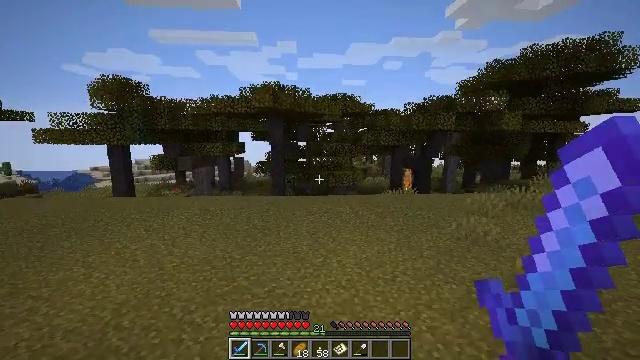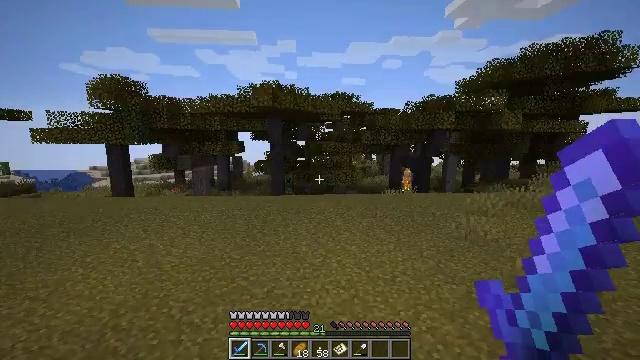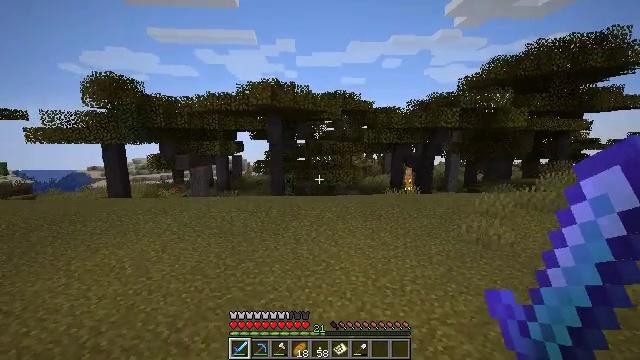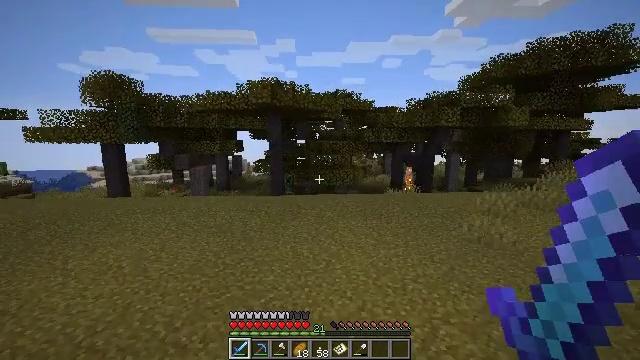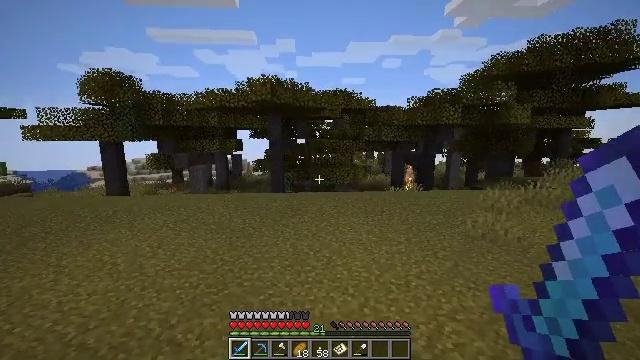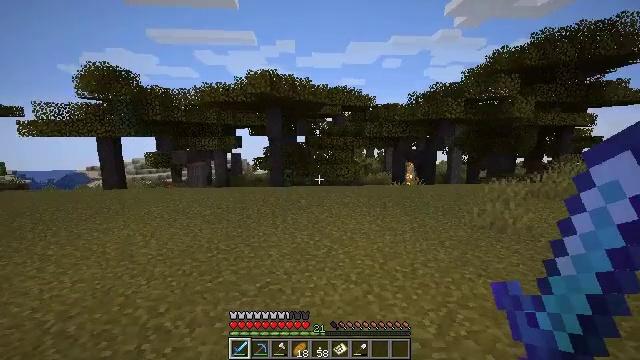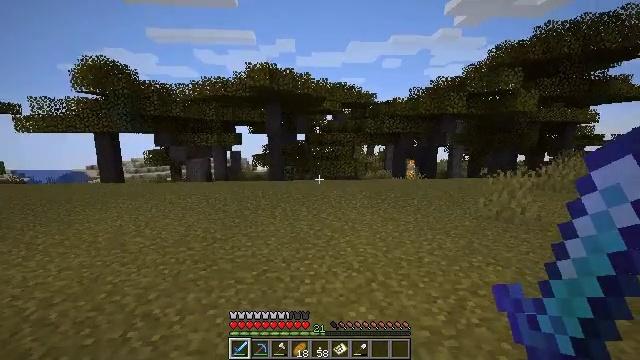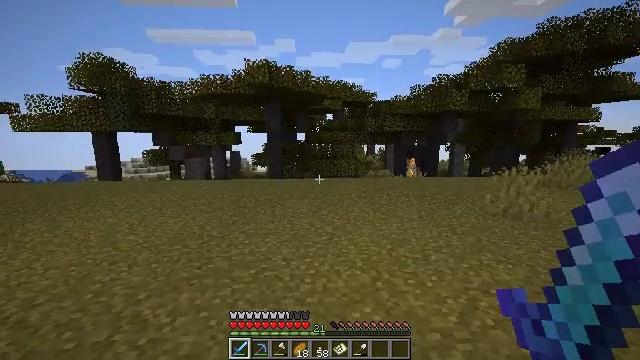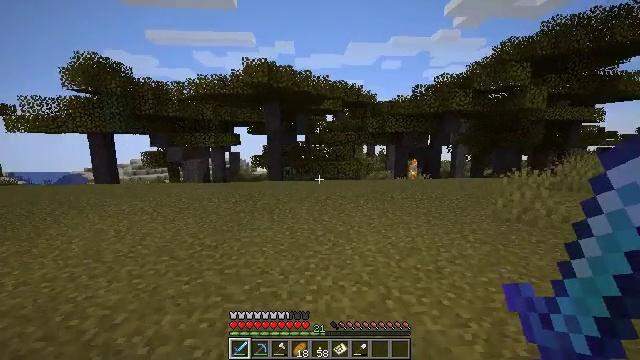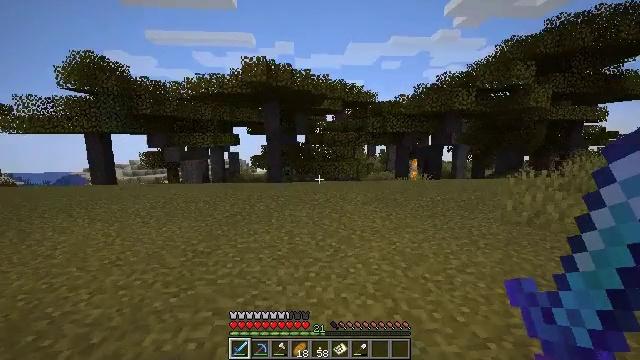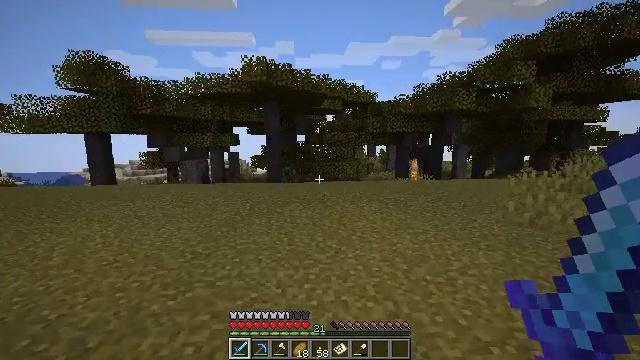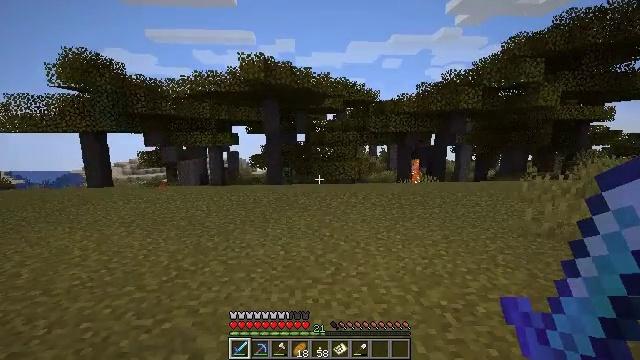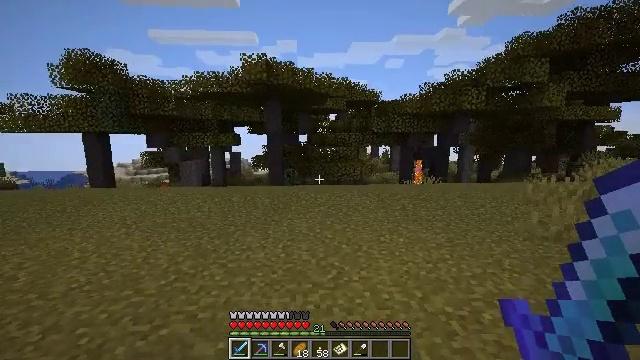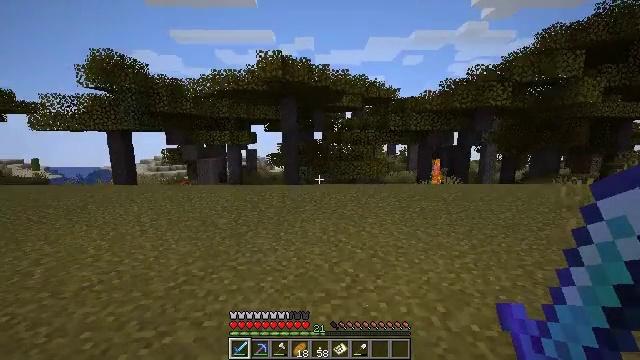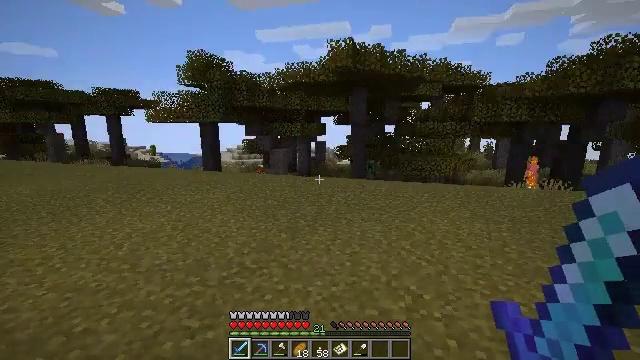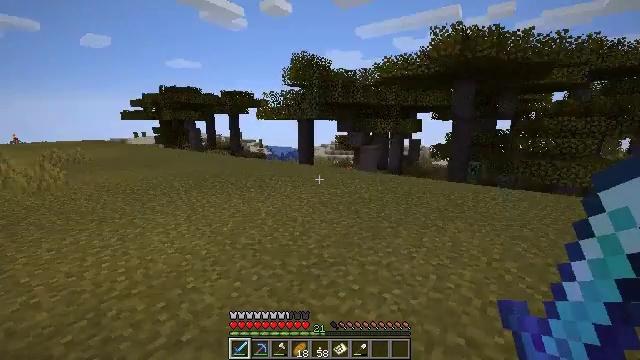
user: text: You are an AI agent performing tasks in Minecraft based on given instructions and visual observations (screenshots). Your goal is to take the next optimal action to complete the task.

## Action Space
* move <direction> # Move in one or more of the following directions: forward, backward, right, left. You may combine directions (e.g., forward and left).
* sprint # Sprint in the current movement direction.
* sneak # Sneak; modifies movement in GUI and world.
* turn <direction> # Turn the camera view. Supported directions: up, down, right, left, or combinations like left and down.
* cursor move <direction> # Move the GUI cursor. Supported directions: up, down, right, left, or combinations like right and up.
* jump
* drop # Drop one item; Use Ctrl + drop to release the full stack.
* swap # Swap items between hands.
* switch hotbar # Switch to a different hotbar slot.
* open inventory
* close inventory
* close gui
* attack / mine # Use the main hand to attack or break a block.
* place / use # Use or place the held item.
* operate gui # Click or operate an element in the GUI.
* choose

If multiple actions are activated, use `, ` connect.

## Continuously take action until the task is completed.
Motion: motion action
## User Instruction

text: Kill a skeleton.
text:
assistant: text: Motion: move forward
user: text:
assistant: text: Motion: move forward
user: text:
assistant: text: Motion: move forward
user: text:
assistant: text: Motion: move forward
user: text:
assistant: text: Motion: move forward
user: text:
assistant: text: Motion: move forward
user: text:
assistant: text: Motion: move forward
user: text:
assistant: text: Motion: move forward
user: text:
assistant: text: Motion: move forward
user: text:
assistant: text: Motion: move forward
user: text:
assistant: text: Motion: move forward
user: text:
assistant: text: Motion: move forward
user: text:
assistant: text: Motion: move forward, turn left
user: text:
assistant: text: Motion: move forward and move right, turn left and down
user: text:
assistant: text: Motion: move forward and move right, turn left
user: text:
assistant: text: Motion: move forward and move right, turn left and up
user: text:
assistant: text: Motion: move forward and move right, turn left
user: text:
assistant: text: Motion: move forward and move right
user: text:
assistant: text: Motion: move forward and move right, turn left
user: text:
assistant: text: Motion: move forward and move right, turn left and up
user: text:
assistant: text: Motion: move forward and move right, turn left and up
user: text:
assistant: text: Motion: move forward and move right
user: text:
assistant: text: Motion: move forward and move right, turn down
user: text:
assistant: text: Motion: move forward and move right
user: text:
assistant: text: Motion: move forward and move right, jump
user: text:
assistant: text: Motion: move forward and move right, jump
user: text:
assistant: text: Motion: move forward and move right, jump
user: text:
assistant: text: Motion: move forward and move right, jump
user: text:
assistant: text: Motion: move forward and move right, jump
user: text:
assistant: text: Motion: move forward and move right, turn right and down, jump